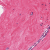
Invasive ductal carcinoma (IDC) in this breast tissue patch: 0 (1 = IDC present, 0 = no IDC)